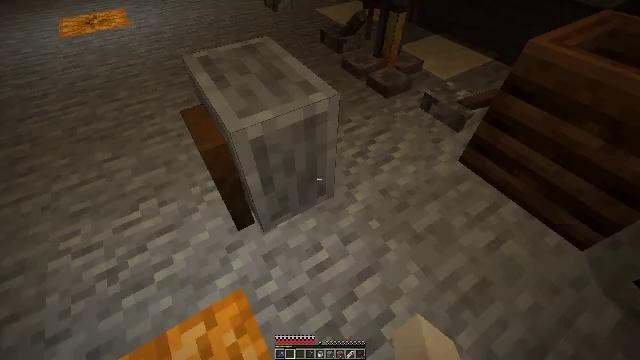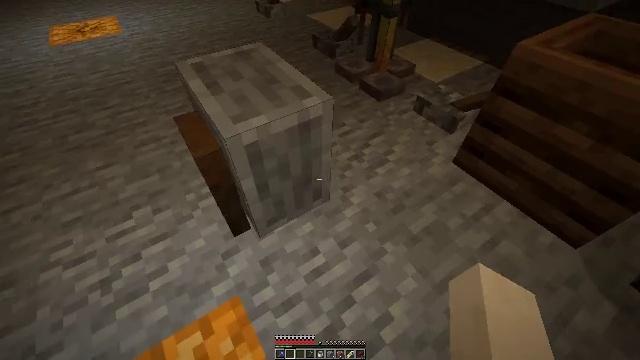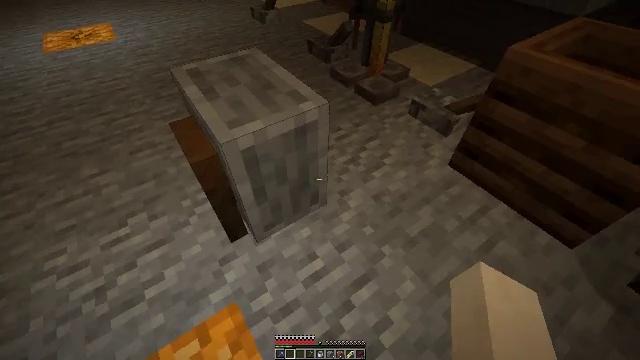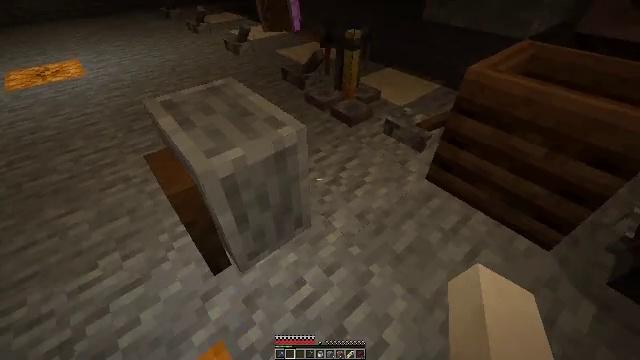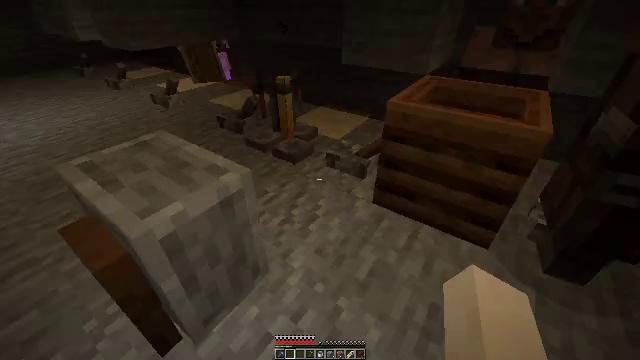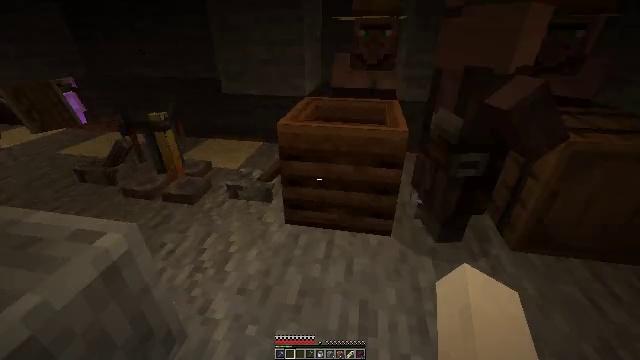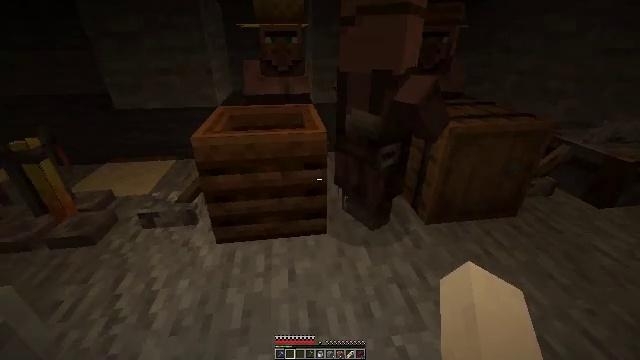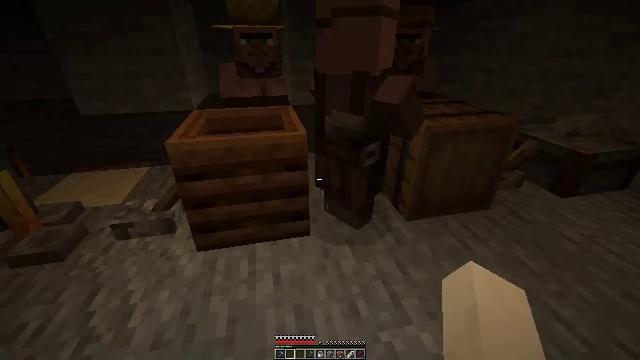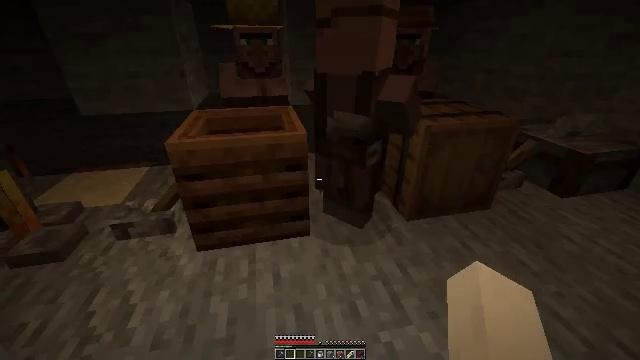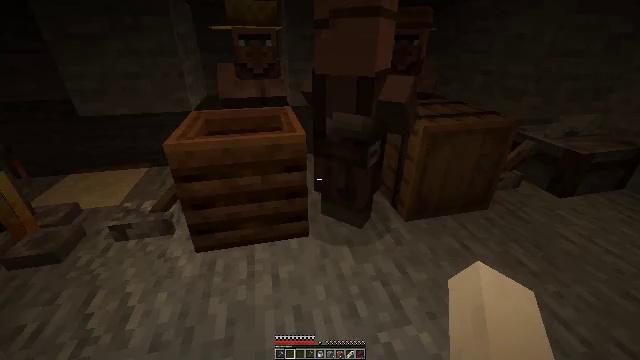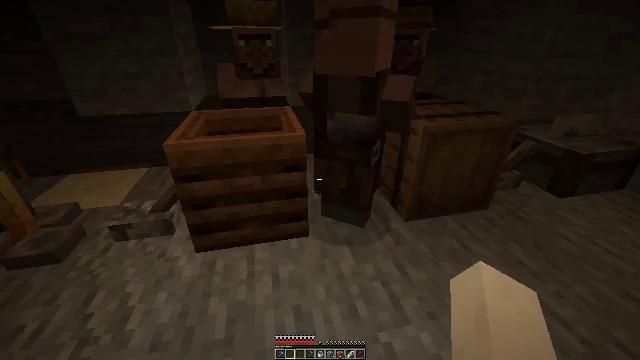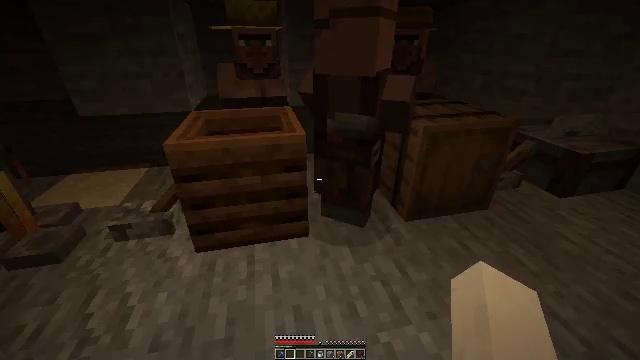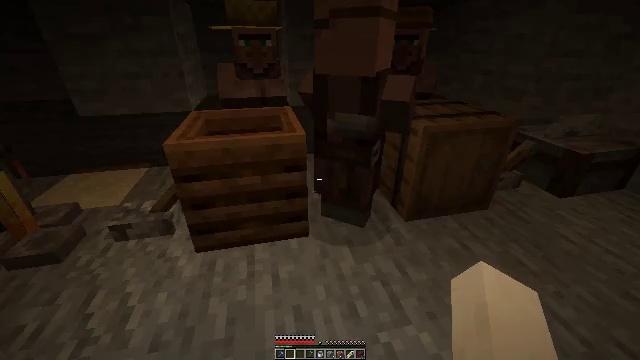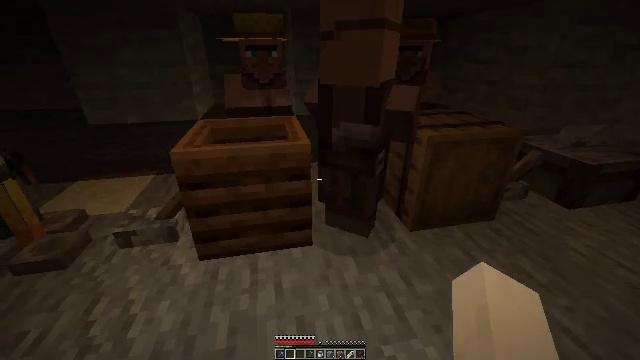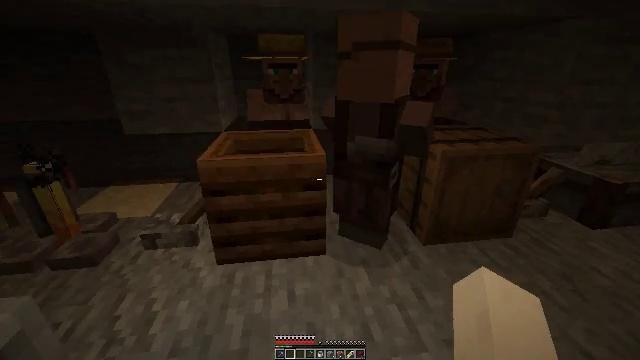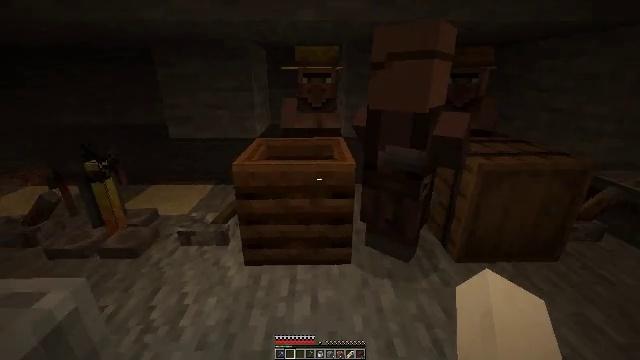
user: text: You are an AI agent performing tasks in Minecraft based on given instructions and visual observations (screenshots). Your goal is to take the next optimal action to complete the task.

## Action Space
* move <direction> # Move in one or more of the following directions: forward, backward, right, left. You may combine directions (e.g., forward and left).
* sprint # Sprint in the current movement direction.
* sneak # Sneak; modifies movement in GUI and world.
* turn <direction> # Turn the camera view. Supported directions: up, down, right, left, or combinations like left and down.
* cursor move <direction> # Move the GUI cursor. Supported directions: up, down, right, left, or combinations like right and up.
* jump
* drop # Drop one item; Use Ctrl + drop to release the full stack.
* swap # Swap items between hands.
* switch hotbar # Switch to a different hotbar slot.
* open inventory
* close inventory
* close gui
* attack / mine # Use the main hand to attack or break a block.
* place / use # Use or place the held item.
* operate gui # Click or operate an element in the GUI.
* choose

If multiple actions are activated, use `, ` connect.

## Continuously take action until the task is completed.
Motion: motion action
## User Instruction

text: Attack the grindstone to break it.
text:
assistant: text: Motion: turn right
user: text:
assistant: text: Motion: turn right
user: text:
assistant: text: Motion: turn right and up
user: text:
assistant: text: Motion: turn right and up
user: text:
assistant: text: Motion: turn right and up
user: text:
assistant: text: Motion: turn right and up
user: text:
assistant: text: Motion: turn right
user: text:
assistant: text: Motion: no_op
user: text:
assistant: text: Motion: no_op
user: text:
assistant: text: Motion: no_op
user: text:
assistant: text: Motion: no_op
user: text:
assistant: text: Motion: no_op
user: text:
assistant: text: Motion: turn left and up
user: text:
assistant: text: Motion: move back, turn left and up
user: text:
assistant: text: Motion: move back, turn left and up
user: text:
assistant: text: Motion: move back, turn left
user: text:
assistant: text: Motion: move back, turn left and down
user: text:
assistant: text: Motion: move back
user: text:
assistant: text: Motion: no_op
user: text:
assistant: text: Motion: no_op
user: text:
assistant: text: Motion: no_op
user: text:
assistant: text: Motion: no_op
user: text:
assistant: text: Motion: no_op
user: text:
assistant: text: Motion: no_op
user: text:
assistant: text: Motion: no_op
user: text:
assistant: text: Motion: no_op
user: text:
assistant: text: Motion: no_op
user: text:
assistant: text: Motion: no_op
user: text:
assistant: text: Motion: switch to hotbar 1
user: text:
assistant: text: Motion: switch to hotbar 1